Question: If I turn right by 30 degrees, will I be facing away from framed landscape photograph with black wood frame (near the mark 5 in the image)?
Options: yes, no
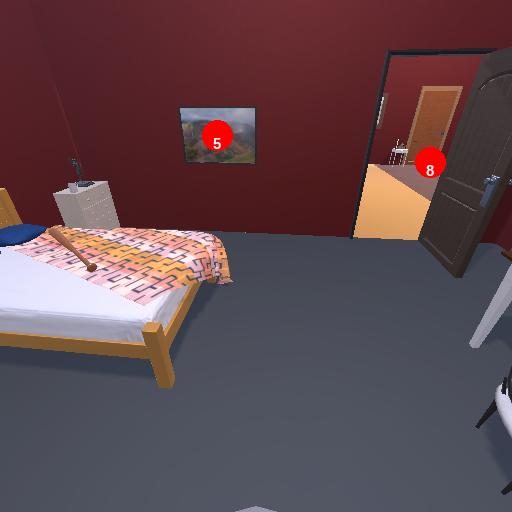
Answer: yes